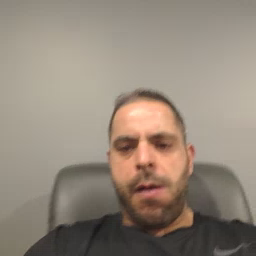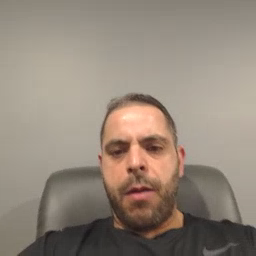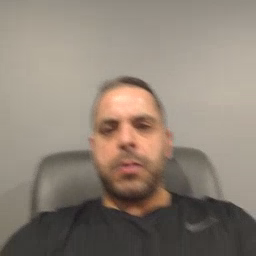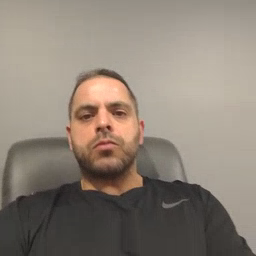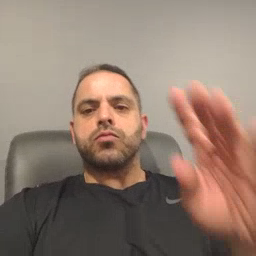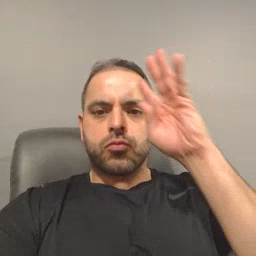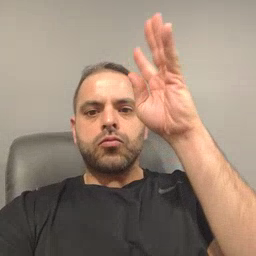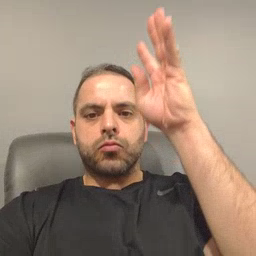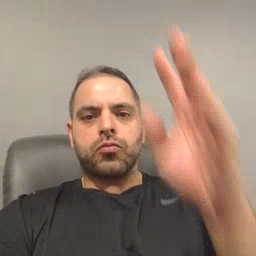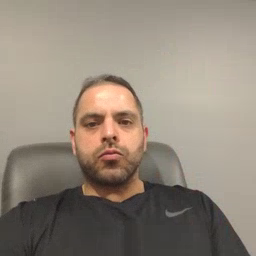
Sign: pretend